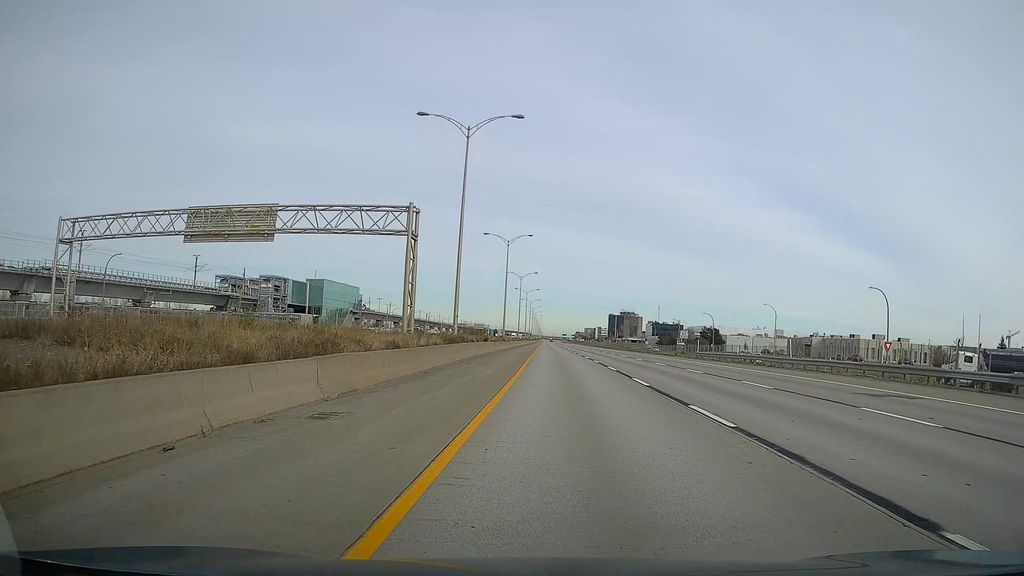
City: montreal